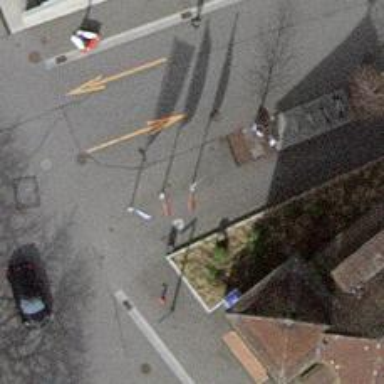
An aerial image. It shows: Flagpole structure.